Field crop: maize
Growth stage: 1
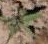
Species: atriplex